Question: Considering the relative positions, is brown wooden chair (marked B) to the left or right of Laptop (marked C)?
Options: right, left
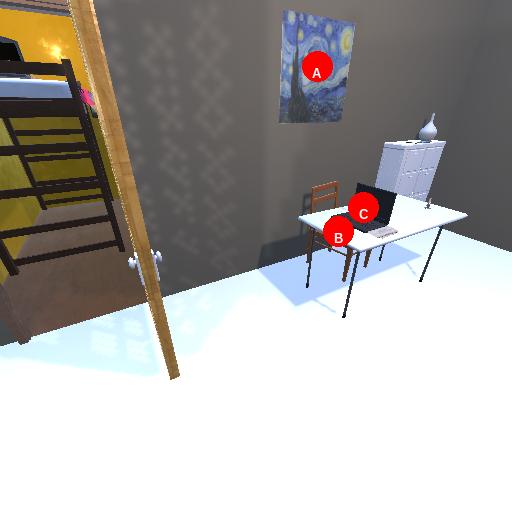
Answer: right